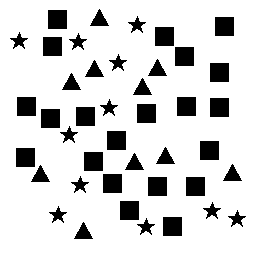
Squares: 21
Triangles: 10
Stars: 11
Total shapes: 42